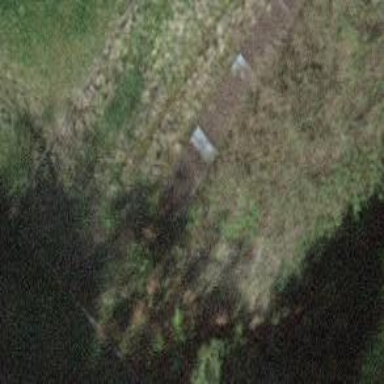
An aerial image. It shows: Retaining wall.